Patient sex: M
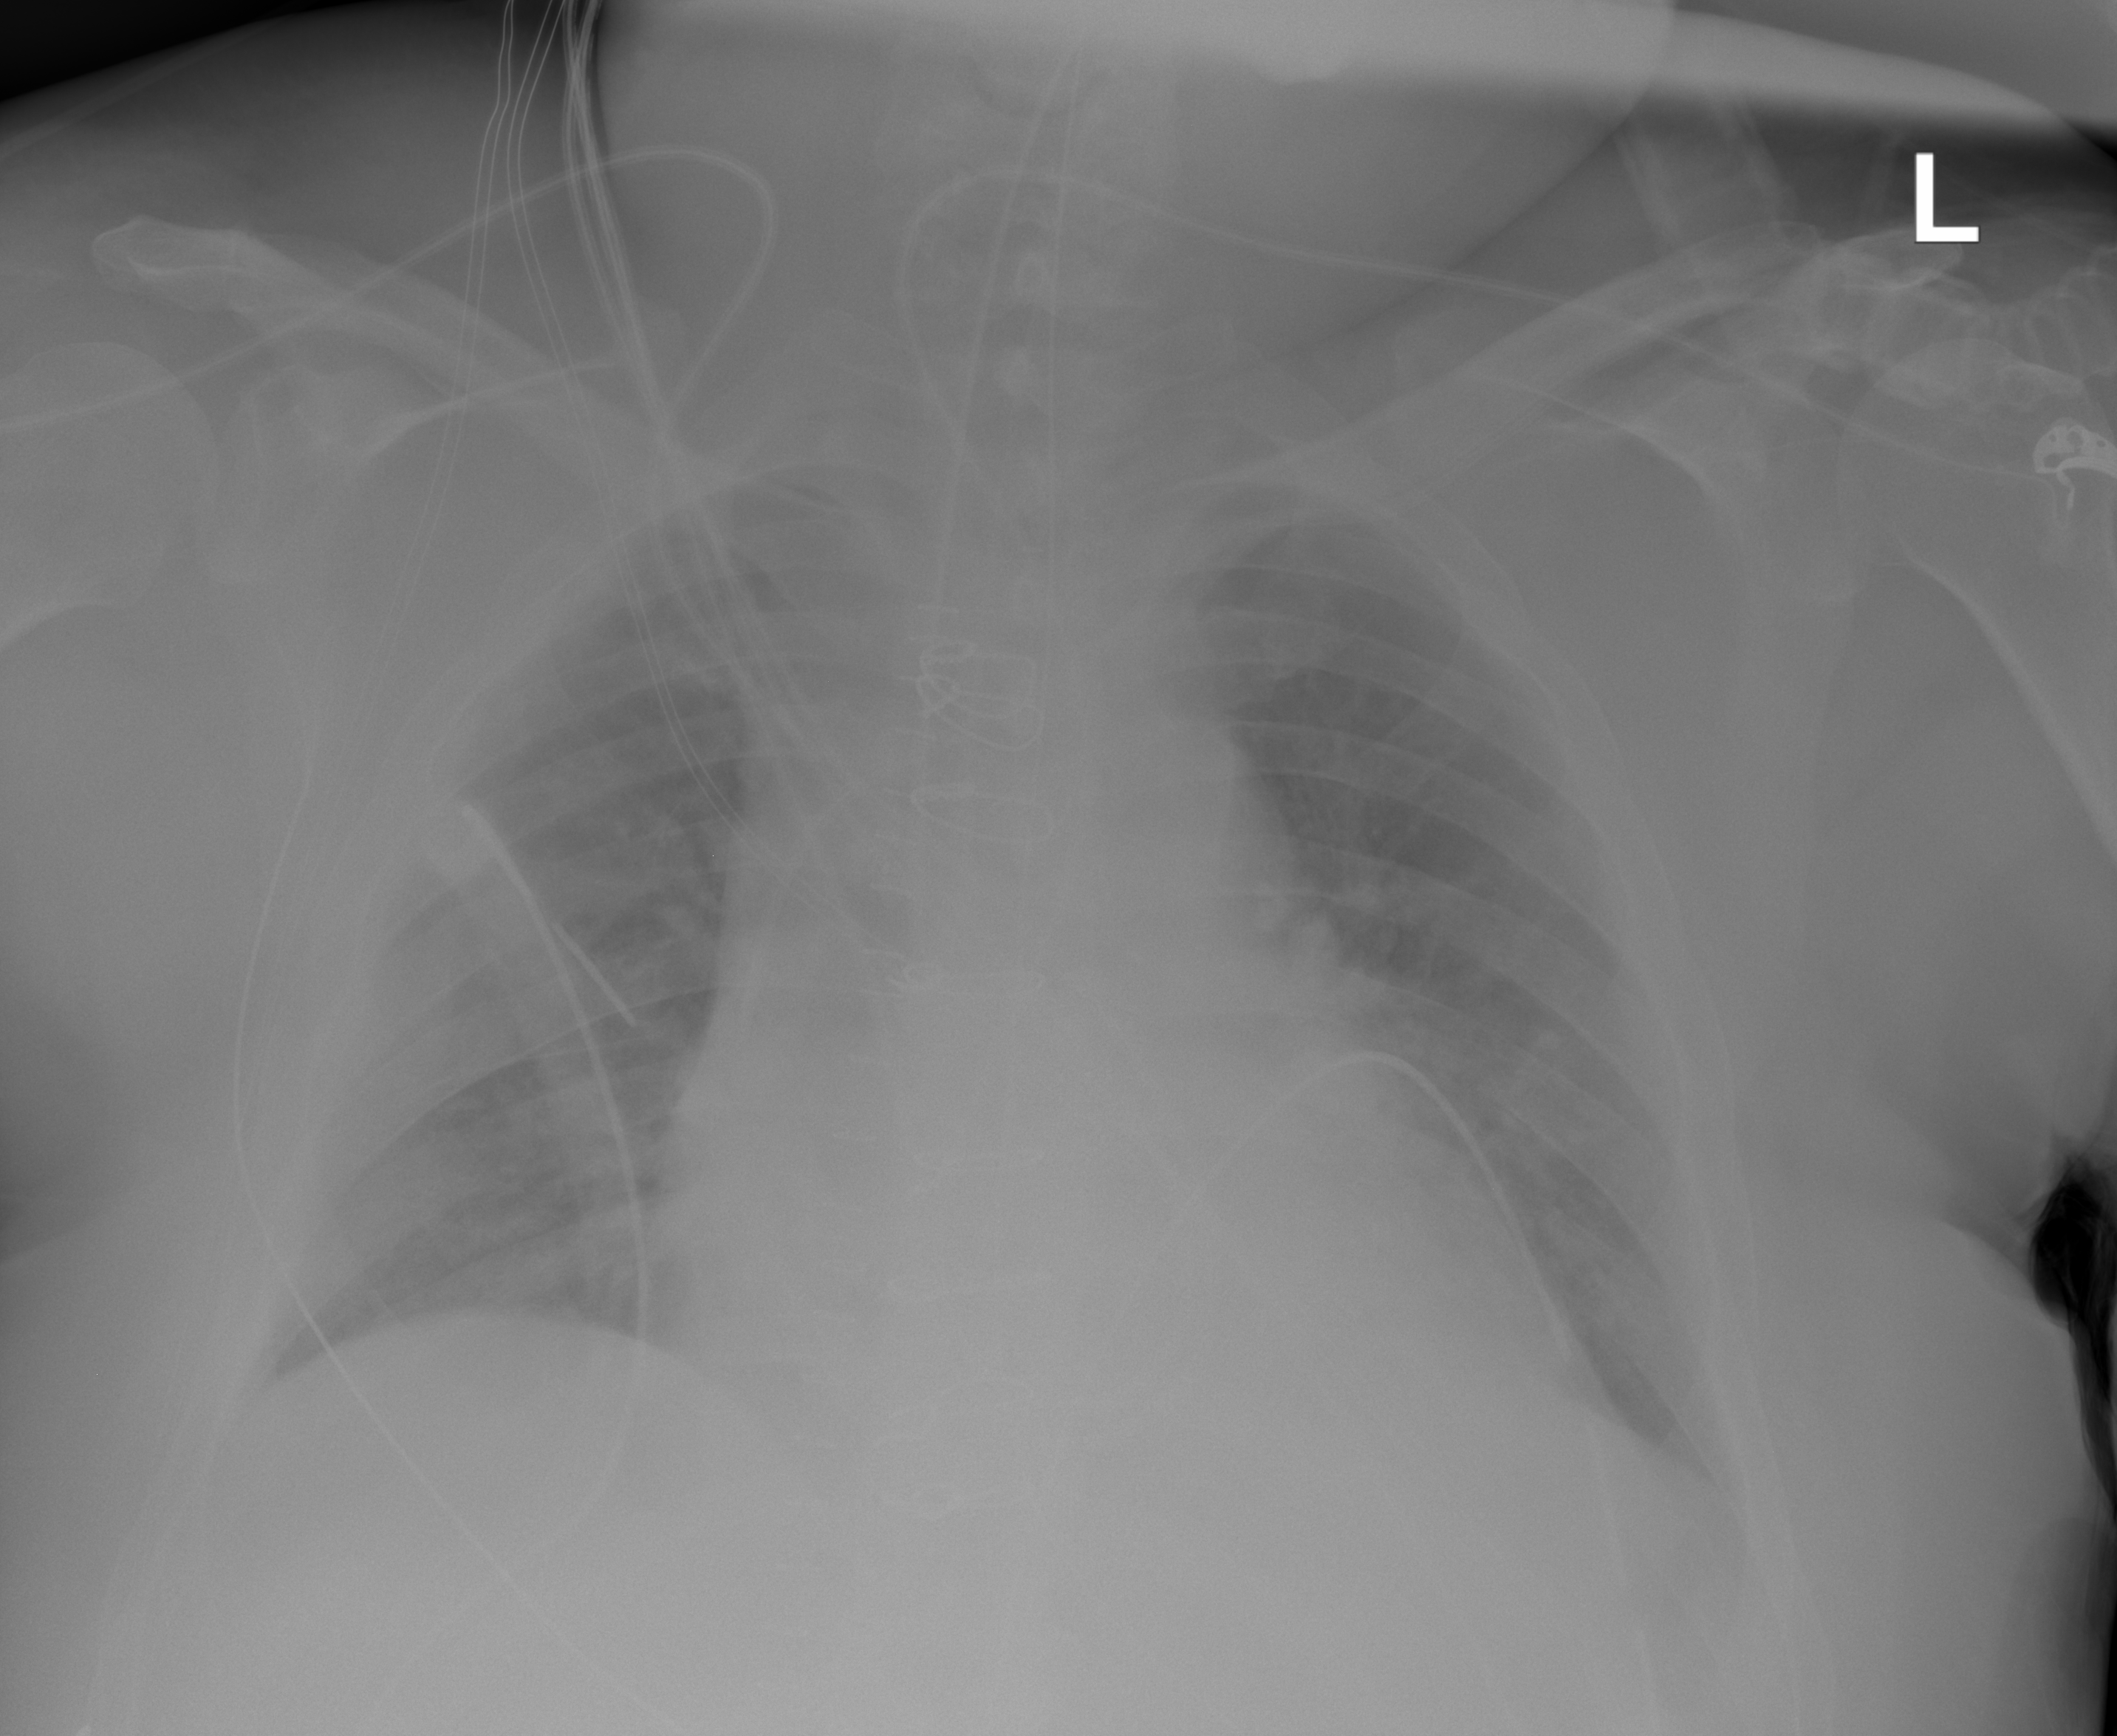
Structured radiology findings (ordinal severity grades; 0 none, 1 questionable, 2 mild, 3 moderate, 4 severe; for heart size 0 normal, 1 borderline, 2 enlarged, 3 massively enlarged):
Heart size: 2
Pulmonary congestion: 2
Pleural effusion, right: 1
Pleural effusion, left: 1
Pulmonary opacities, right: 0
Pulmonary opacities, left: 0
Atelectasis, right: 2
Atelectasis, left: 2